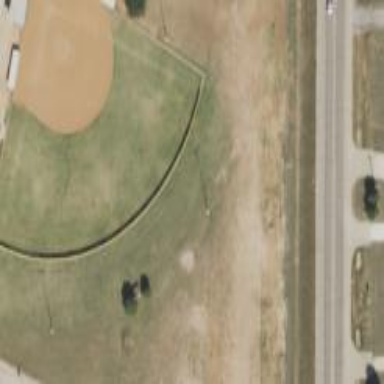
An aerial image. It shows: Baseball pitch for leisure land.